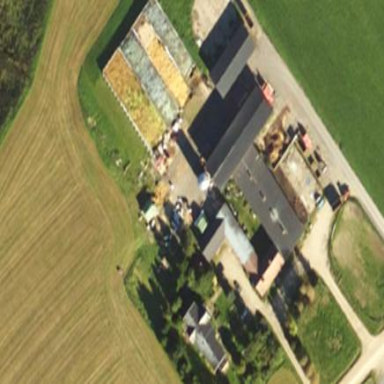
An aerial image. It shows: Farmyard area.